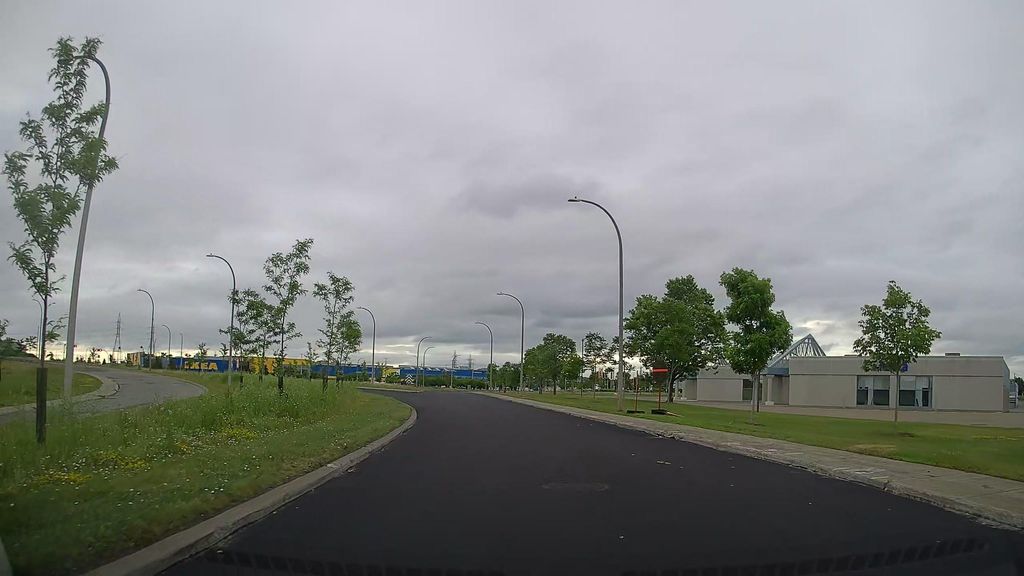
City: montreal